Question: I've custom tableview cell and whenever I scroll, it's leaking memory as shown in instruments image below. It's the same effect with customtableviewcell scrolling.
I've downloaded several apple sample projects and its same result. memory leaks whenever I scroll any tableview list(even for 2 or 3 cells) or customtableviewcell!
I'm using ARC, but it seems its leaking memory and I'm not sure what's wrong with my code.
I'm using reuseidentifier custom tableview cell
'''
static NSString *NotesCellIdentifier = @"NotesCell";
notesCell = (EditingTableTextViewCell *)[tableView dequeueReusableCellWithIdentifier:NotesCellIdentifier];
if (notesCell == nil)
{
[[NSBundle mainBundle] loadNibNamed:@"EditingTableTextViewCell" owner:self options:nil];
notesCell = editingTableTextViewCell;
self.editingTableTextViewCell = nil;
}
#import "EditingTableTextViewCell.h"
@implementation EditingTableTextViewCell
@synthesize label, textViewField;
- (void)dealloc {
// [label release];
// [textField release];
// [super dealloc];
}
- (void)setEditing:(BOOL)editing animated:(BOOL)animated
{
if(editing){
[self.textViewField setEditable:YES];
}else{
[self.textViewField setEditable:NO];
}
}
@end
'''
is this due to my custom cell holding onto old properties? I can't dealloc in ARC so how do i clear old property values?
My instruments screen shot is:

can anyone help me to identify the memory leak?
Thanks in advance.
Rama
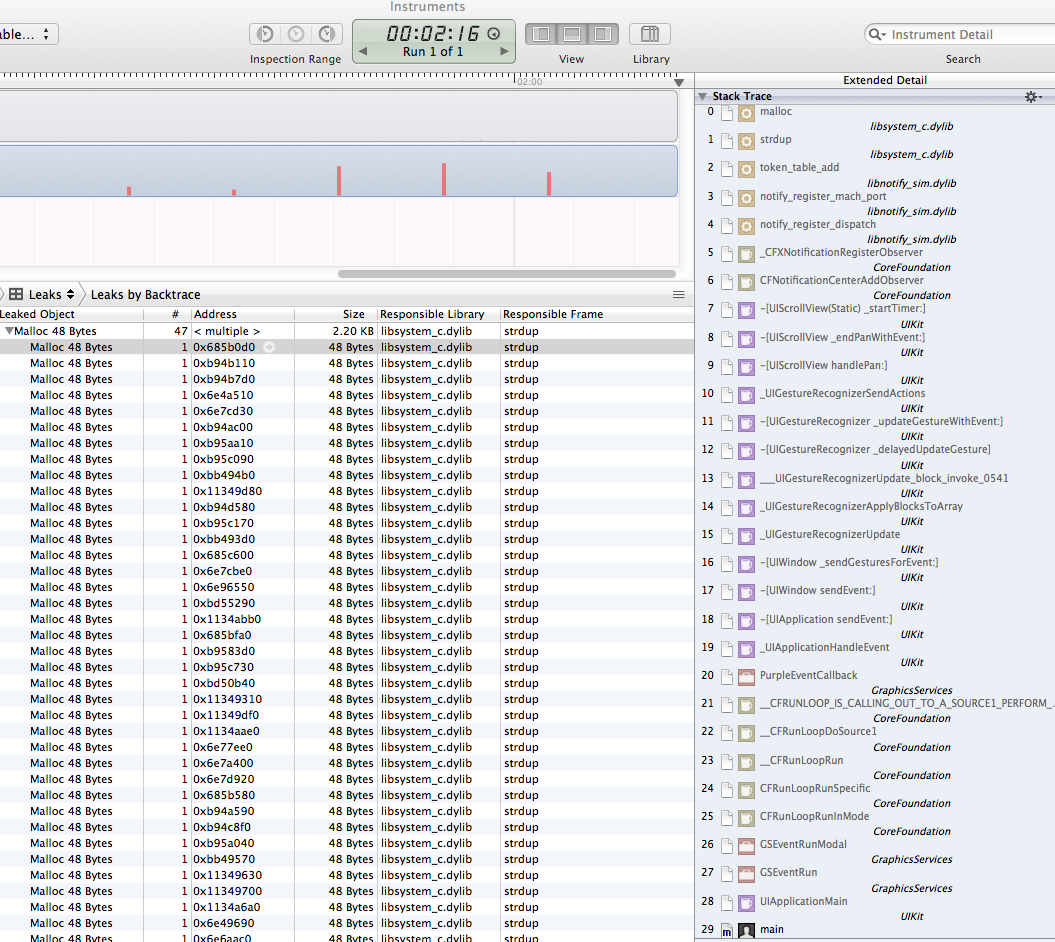
Answer: Apple came back today and accepted it as a bug: ID# <PHONE> & ID# <PHONE>. I'll post update here when I get a response.